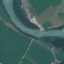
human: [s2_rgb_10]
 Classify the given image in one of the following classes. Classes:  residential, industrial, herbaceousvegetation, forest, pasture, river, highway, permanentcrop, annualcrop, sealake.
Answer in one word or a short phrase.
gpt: River